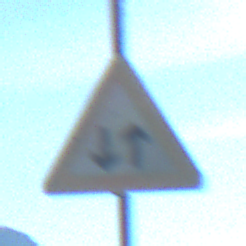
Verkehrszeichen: Gegenverkehr
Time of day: Night
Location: Outdoor (Nature)
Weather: PartlyCloudy
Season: NotSpecified
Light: Natural